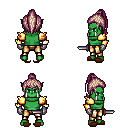
a pixel art fantasy rpg character, male body template, orc, green skin, gold arm armor, gold greaves, white blonde long topknot hairstyle, metal gloves, brown slippers, dagger, four views (front, back, left, right), 2x2 character sprite sheet, small pixel art, hard edges, no anti-aliasing